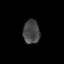
Tissue: lung
Cell type: Endothelial cells
Senescence score: 0.185
Nuclear area (px): 389
Mean DAPI intensity: 69.283